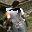
Label: 7